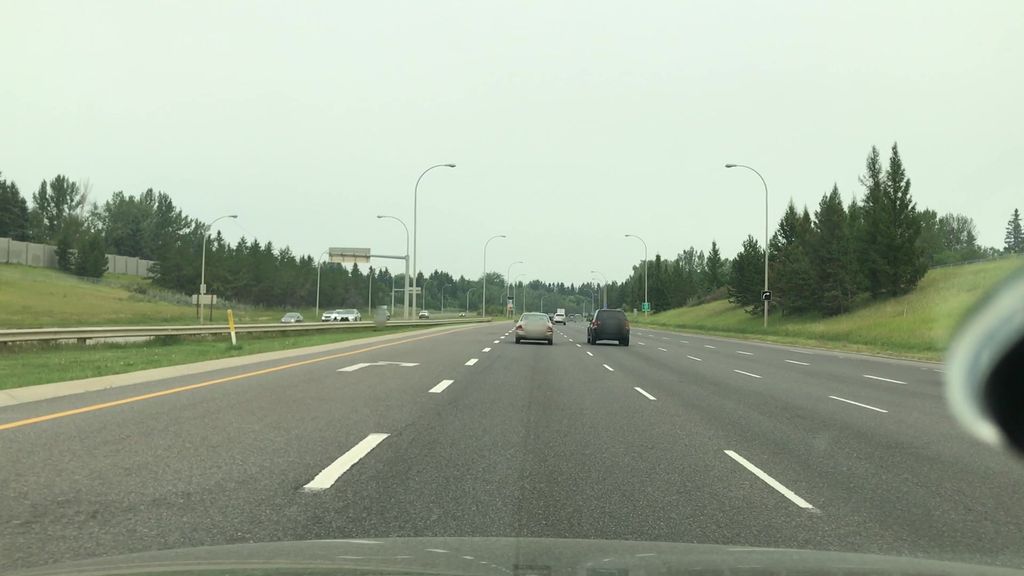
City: edmonton